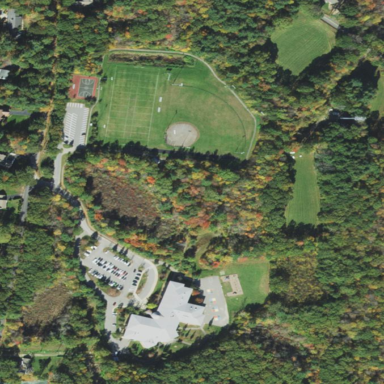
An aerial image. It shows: School.